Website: macys
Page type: billing-address
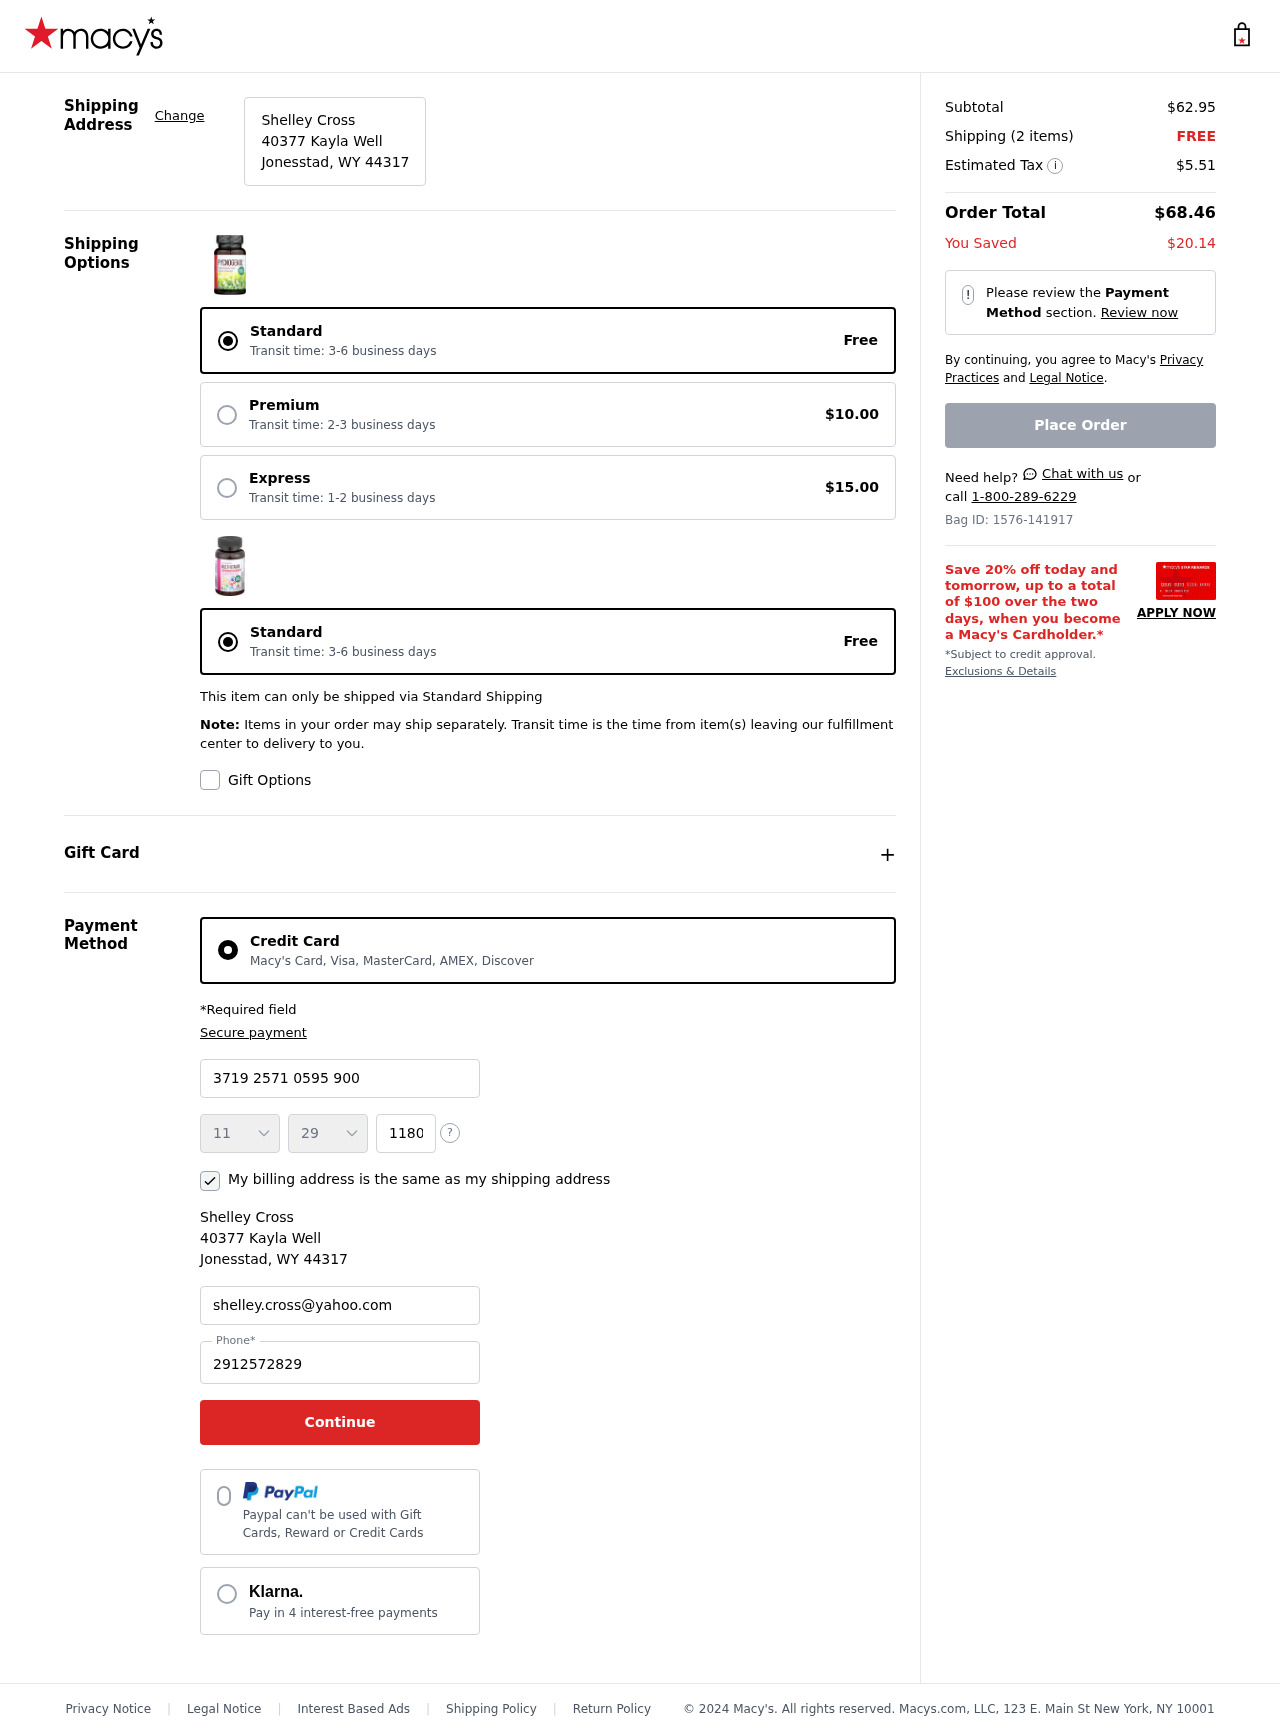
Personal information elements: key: PII_CARD_CVV
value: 1180
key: PII_CARD_EXPIRY_MONTH
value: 11
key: PII_CARD_EXPIRY_YEAR
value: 29
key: PII_CARD_NUMBER
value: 3719 2571 0595 900
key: PII_CITY_STATE_ZIP
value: Jonesstad, WY 44317
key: PII_EMAIL
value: shelley.cross@yahoo.com
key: PII_FULLNAME
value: Shelley Cross
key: PII_PHONE
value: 2912572829
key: PII_STREET
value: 40377 Kayla Well
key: PII_FULLNAME2
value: Shelley Cross
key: PII_CITY
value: Jonesstad
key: PII_STATE_ABBR
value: WY
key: PII_POSTCODE
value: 44317
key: PII_POSTCODE_FULL
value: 44317
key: PII_CITY_STATE
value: Jonesstad, WY
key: PII_POSTCODE_NUMERIC
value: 44317
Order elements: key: ORDER_SUBTOTAL
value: $62.95
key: ORDER_NUM_ITEMS
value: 2
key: ORDER_SHIPPING_COST
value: FREE
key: ORDER_TAX
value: $5.51
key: ORDER_TOTAL
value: $68.46
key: ORDER_SAVINGS
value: $20.14
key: ORDER_ID
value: Bag ID: 1576-141917